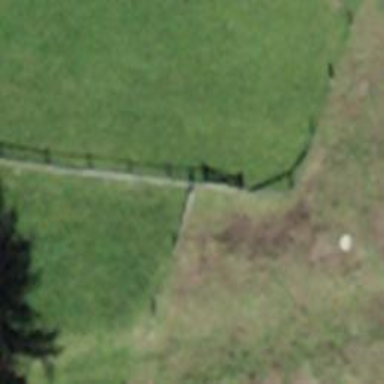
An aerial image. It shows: Fence.